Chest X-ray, AP view. Patient: 47 years old, sex F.
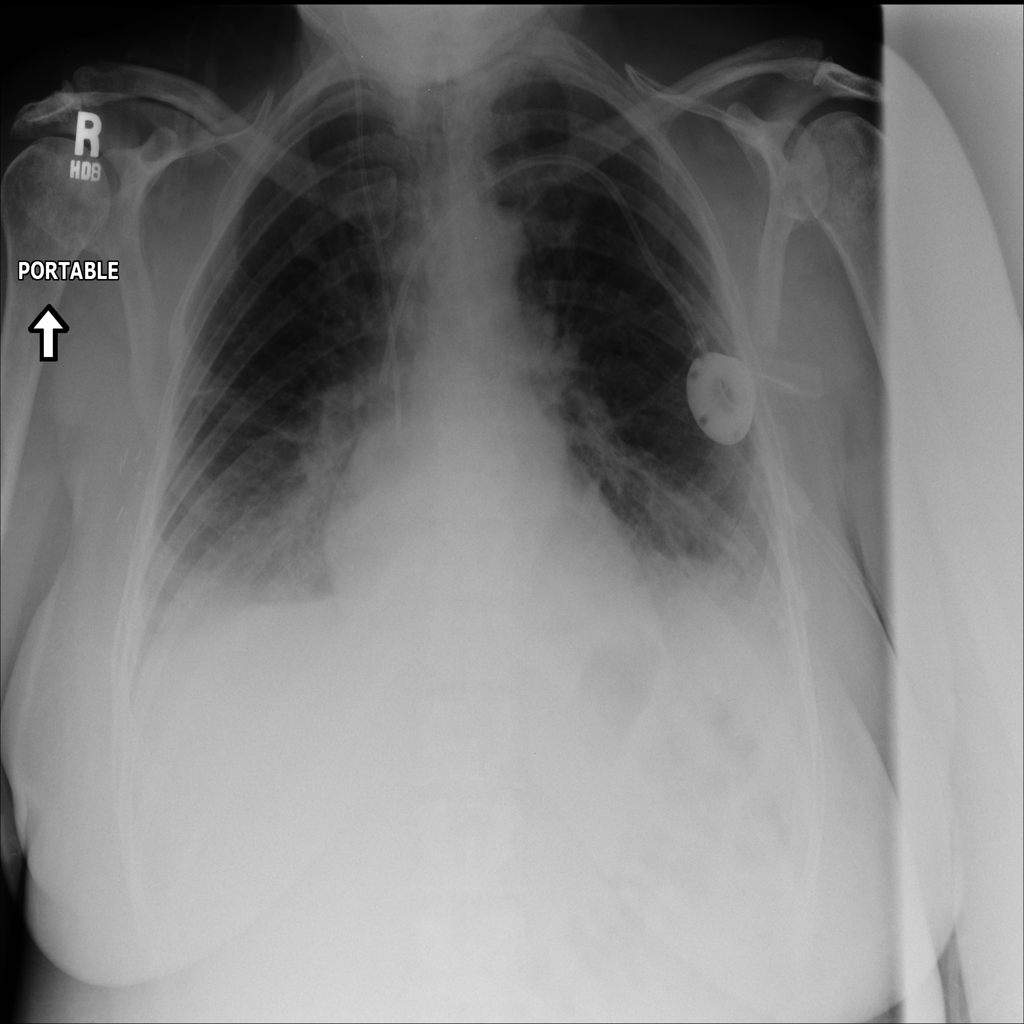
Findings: Atelectasis, Infiltration